Question: > '''
require(lattice)
png('my_typing.png')
par(mfrow=c(2,1))
read.csv('race_data.csv')->sol
plot(sol$Race.., sol$WPM*sol$Accuracy, type='l')
# TODO: it wrongly substitutes the plot with levelplot
# TODO: I want two plots one below another, plot and then levelplot below
levelplot(cor(sol[1:5]))
'''
>
1. How can I plot the normal plot and the special plot together in one PNG -file?
2. Should I combine different plotting -packages such as lattice and grid to base?
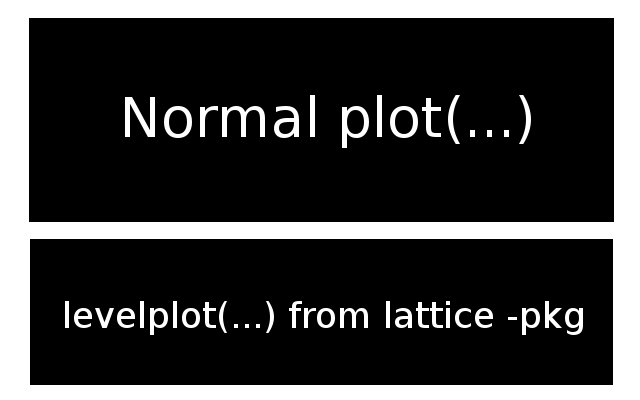
Answer: The <URL> package which provides some support for combining grid and base graphics output.
Here is a simple example:
'''
library("grid")
library("gridBase")
library("lattice")
# example from levelplot help page
x <- seq(pi/4, 5 * pi, length.out = 100)
y <- seq(pi/4, 5 * pi, length.out = 100)
r <- as.vector(sqrt(outer(x^2, y^2, "+")))
g <- expand.grid(x=x, y=y)
g$z <- cos(r^2) * exp(-r/(pi^3))
p <- levelplot(z~x*y, g, cuts = 50, scales=list(log="e"), xlab="",
ylab="", main="lattice levelplot",
colorkey=FALSE, region=TRUE)
grid.newpage()
pushViewport(viewport(layout=grid.layout(2, 1,
heights=unit(c(2, 1), "null"))))
vp <- pushViewport(viewport(layout.pos.row=1, layout.pos.col=1))
par(omi=gridOMI())
# base graphics
plot(1:10, main="base graphics plot")
popViewport()
# lattice plot
vp <- pushViewport(viewport(layout.pos.row=2, layout.pos.col=1))
print(p, vp=vp, newpage=FALSE)
popViewport()
popViewport()
'''